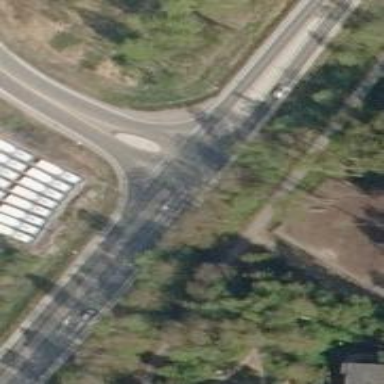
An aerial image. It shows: Secondary road with separate asphalt sidewalks.